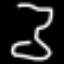
Label: hourglass